The plot shows how the frequency content of a rotor-rig vibration signal evolves over time (STFT spectrogram). Based on the visible evidence, which rotor condition applies: normal, misalignment, unbalance, looseness?
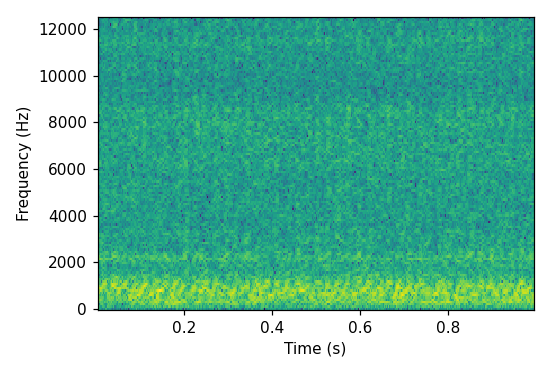
Answer: normal